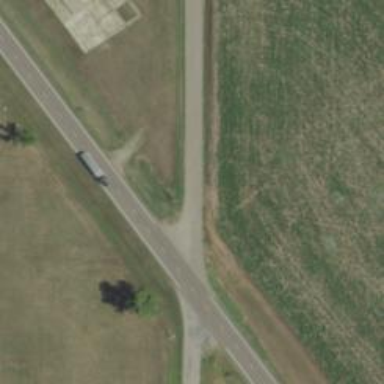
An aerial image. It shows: Stop road.